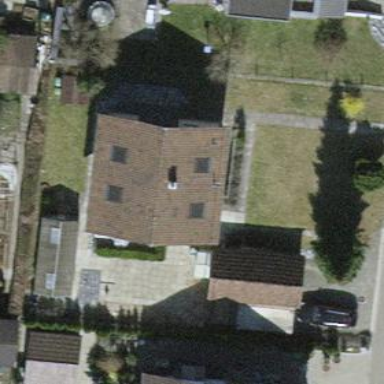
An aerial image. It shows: Detached building with gabled roof.